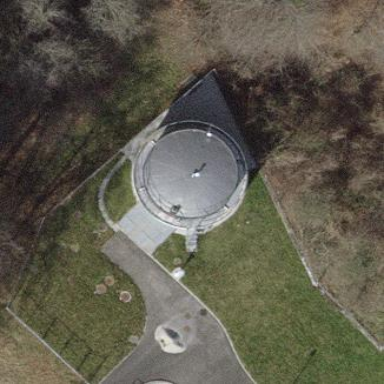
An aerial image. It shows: Storage tank created as man-made structure.